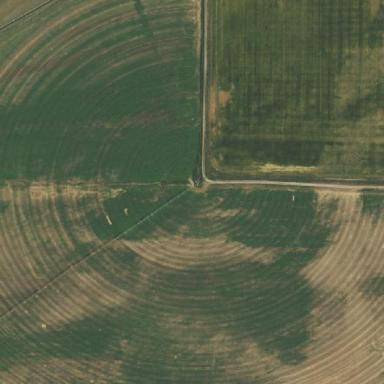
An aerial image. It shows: Farmland with pivot irrigation system.